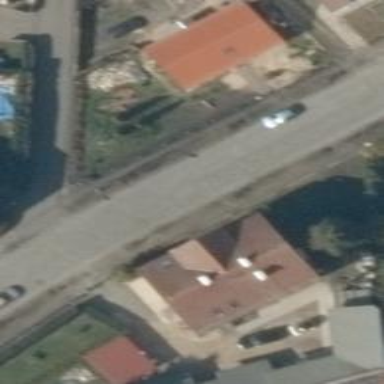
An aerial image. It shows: Residential road.